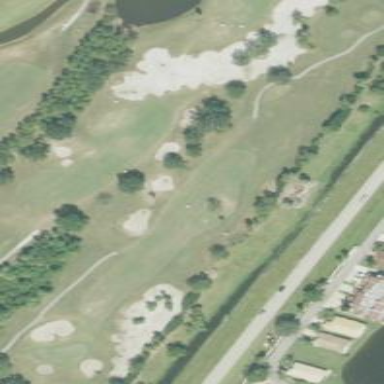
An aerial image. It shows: Golf fairway surrounded by grass.